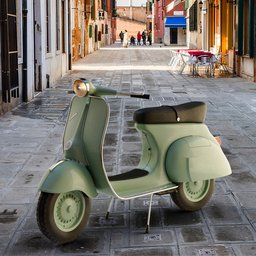
Label: mechanical